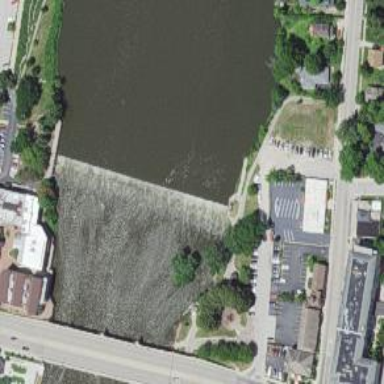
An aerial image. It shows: Weir along the waterway.